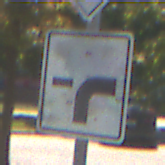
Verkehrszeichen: VerlaufVorfahrtsstrasse9
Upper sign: Vorfahrtsstrasse
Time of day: Midday
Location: Outdoor (Urban)
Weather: Clear
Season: NotSpecified
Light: Natural